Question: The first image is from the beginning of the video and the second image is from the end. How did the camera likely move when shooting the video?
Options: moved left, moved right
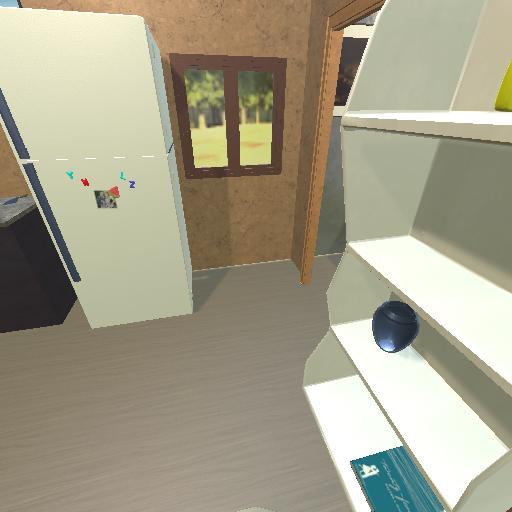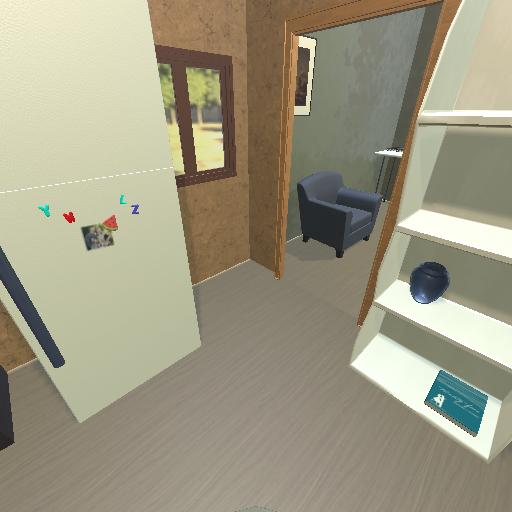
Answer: moved left